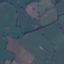
Land use / land cover class: Pasture